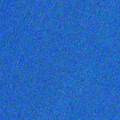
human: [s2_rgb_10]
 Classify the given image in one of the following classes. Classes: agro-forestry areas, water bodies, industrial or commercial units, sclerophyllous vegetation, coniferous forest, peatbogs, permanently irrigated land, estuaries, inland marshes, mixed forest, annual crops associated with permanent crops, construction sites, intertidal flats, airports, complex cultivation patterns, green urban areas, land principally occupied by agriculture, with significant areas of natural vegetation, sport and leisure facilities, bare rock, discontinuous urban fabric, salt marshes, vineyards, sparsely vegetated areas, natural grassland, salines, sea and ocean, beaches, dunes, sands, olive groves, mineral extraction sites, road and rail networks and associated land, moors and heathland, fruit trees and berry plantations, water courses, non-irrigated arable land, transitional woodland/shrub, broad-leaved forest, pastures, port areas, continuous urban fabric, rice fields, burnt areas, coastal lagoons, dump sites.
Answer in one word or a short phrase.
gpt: sea and ocean